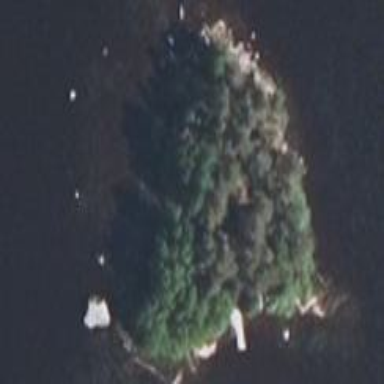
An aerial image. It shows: Islet.